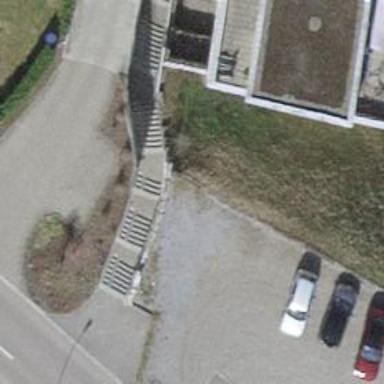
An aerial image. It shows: Road with steps.